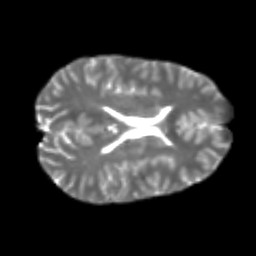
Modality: T2w
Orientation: axial
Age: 21
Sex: male
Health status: healthy
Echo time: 0.074 s